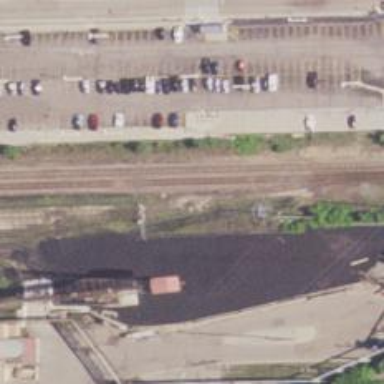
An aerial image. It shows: Railway siding with rails.